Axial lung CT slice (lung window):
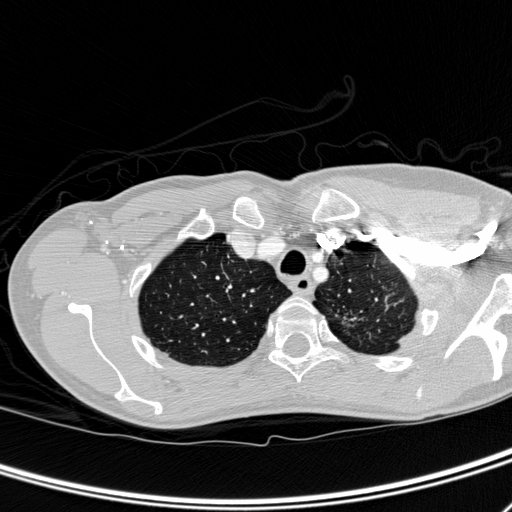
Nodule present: no